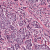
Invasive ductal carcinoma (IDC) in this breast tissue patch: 1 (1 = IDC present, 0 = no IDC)